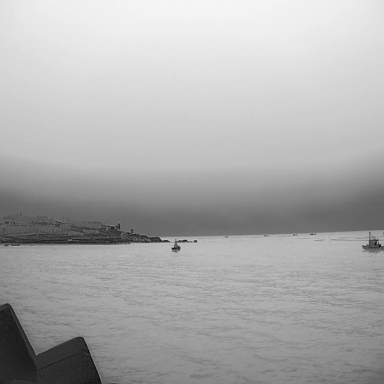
There are six objects shown in the infrared image, including five bulk_carriers, and a canoe.